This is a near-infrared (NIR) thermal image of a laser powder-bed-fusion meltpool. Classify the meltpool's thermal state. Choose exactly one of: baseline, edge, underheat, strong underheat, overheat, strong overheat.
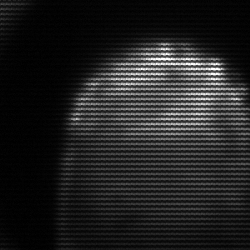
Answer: edge